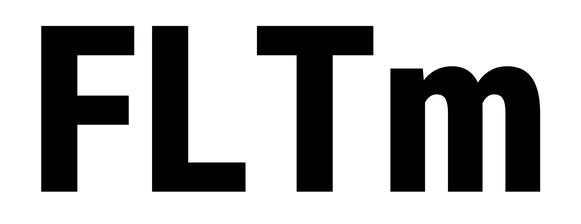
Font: Roboto_Condensed_ExtraBold